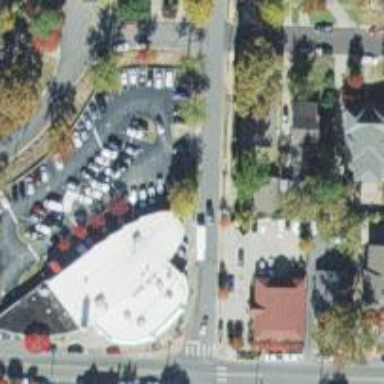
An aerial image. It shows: Retail area.